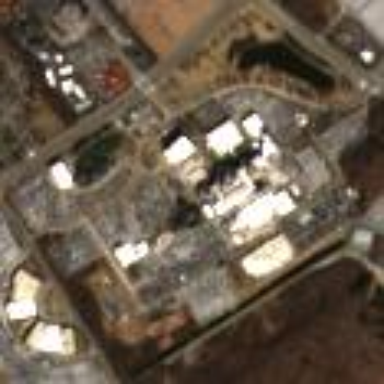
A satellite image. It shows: Healthcare facility identified as hospital.